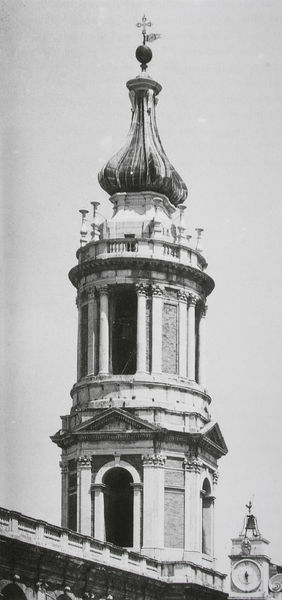
Titel: Glockenturm
Künstler: Luigi Vanvitelli
Standort: Loreto
Institution: Madonna di Loreto
Schlagwörter: dunkel, himmel, weiß, kirchturm, fenster, glas, grau, hell, laterne, pfeiler, schwarz, säule, säulen, dach, gebäude, haus, haube, zylinder, wand, architektur, barock, helld, spitze, stein, spiegel, brüstung, kirche, schlank, figur, klassizismus, gotik, kirchturmspitze, rund, turm, turmspitze, doppelsäule, balkon, bogen, fassade, venedig, zwei, fahne, giebel, mauer, türe, besucher, pilaster, figuren, rundbogen, detail, uhr, geländer, hoch, foto, fotografie, photographie, zwiebel, arkade, glaube, glockenturm, kreuz, türmchen, zwiebeldach, zwiebelturm, balustrade, schwarz-weiß, kugel, kapitelle, rom, kapitell, photo, fragment, dreiecksgiebel, doppelsäulen, glocke, walmdach, rundbögen, kapelle, antikisierend, wetterfahne, ballustrade, fenetre, vorlagen, korinthisch, christen, stockwerke, bau, sakralbau, niedrig, clocher, turmuhr, aufsatz, kapitel, basilika, bauwerk, öffnungen, colonne, tympanon, etage, arkantus, palladio, rundgang, balluster, tambour, architecture, colonnes, ach, zwiebelhaube, katholisch, tour, biene, uhrzeit, fenêtres, bernini, croix, russie, tympan, tabulariumsmotiv, alla sapienzia, st.ivo, söäulen, turmhaube, zwiebeltrm, saint-petersburg, windfahne, colone, blendpfeiler, colones, sehenswürdigkeiz, zwiebleturm